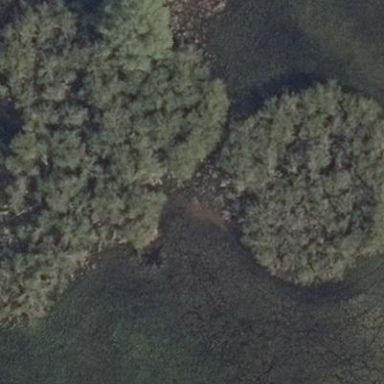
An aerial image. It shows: Patch of scrub vegetation.